Aerial crown-view tile of a tropical tree (Barro Colorado Island, Panama), acquired 20250414:
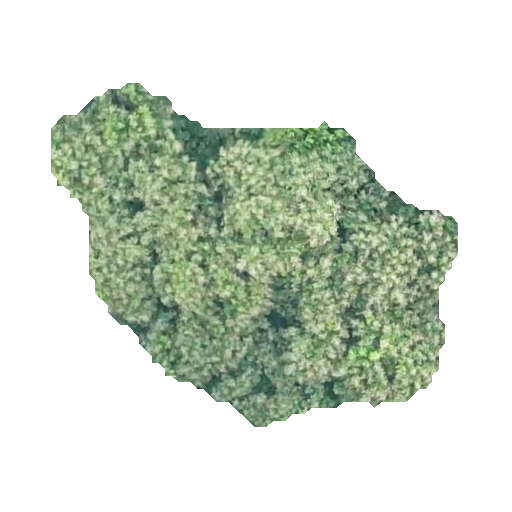
Species: Anacardium excelsum
GBIF accepted scientific name: Anacardium excelsum
Crown area: 135.048 m²